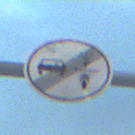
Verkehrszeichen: EndeVerbotUeberholenEinspurigeFahrzeuge
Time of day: SunriseSunset
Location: Outdoor (Beach)
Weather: PartlyCloudy
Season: NotSpecified
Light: Natural